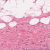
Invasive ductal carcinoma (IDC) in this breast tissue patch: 0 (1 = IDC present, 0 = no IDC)